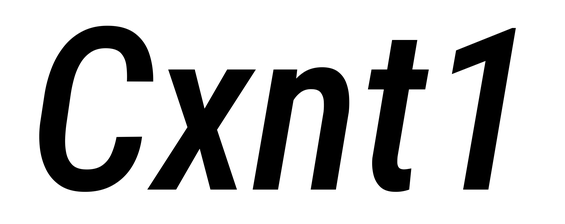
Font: Roboto-Italic_Condensed_Medium_Italic